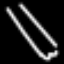
Label: pencil